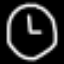
Label: clock